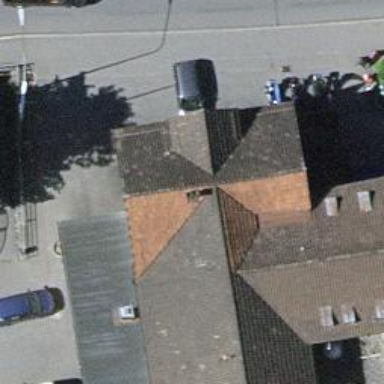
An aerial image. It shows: Restaurant located within hotel.